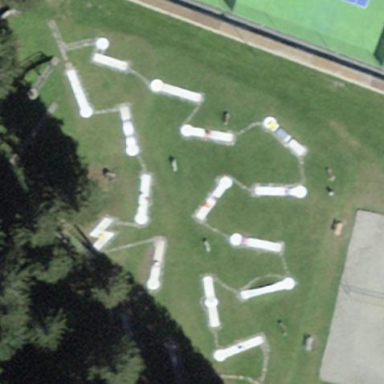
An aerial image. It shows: Miniature golf leisure land.